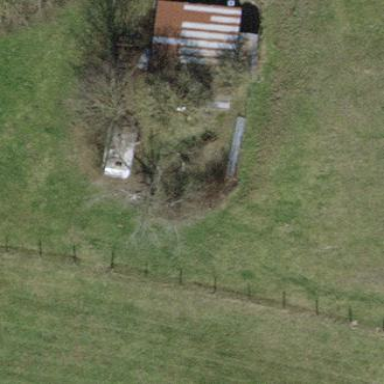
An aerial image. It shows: Hut.